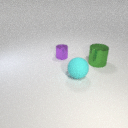
small purple metal cylinder to the left of large green metal cylinder